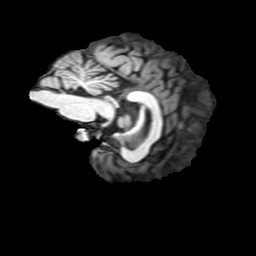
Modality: T1w
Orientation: sagittal
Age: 30
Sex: female
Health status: ill